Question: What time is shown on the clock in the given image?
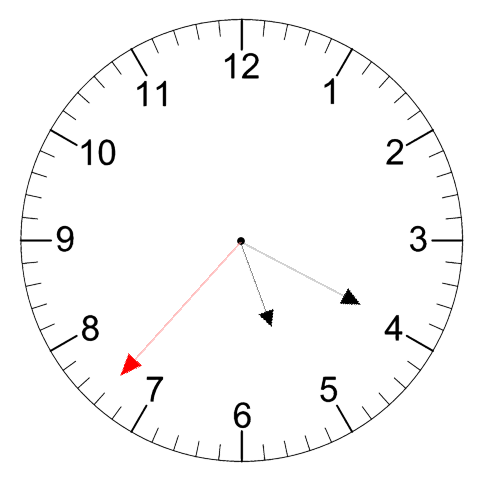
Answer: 05:19:37